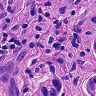
Metastatic tissue present: yes